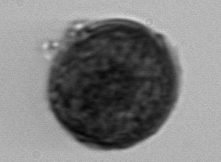
Label: Coscinodiscus